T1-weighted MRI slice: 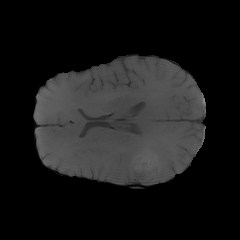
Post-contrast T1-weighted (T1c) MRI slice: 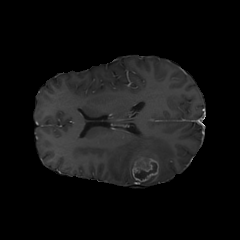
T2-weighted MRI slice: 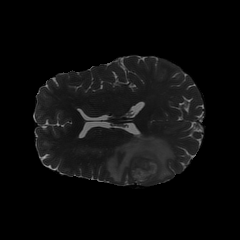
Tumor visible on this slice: yes